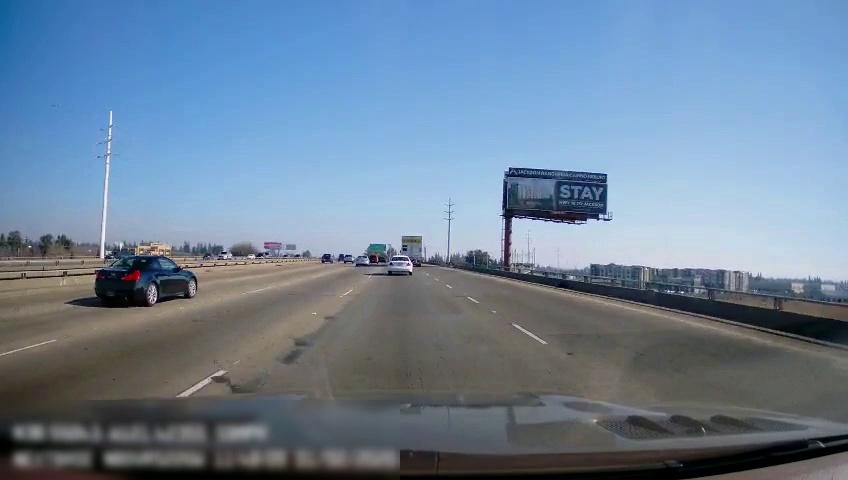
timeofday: Day
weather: Sunny
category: Drivable Space
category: Vehicles | SUV
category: Vehicles | SUV
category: Vehicles | Car
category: Vehicles | SUV
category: Vehicles | SUV
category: Vehicles | Truck
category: Vehicles | Car
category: Vehicles | Car
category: Vehicles | Truck
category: Lanes | Alternate Lane
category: Lanes | Alternate Lane
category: Lanes | Alternate Lane
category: Lanes | Alternate Lane
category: Traffic | Signs